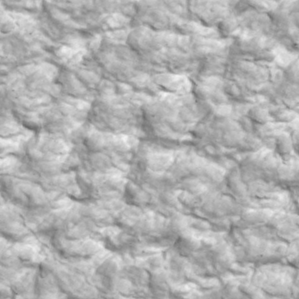
Label: non_frost